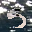
Label: 5